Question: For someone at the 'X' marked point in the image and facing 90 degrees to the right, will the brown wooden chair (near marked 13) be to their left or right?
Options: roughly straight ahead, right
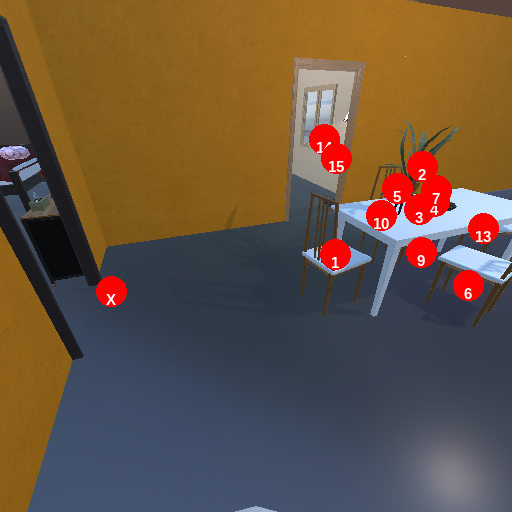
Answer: roughly straight ahead